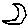
Label: moon